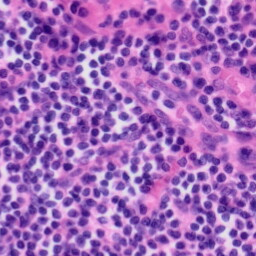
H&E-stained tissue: Tonsil